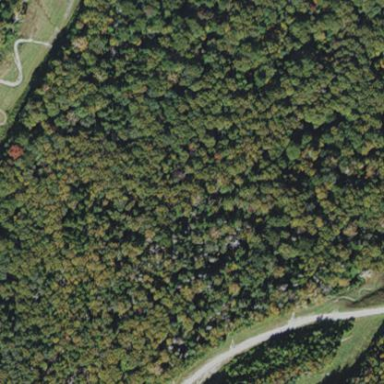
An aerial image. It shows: Lush woodland area covered with trees.